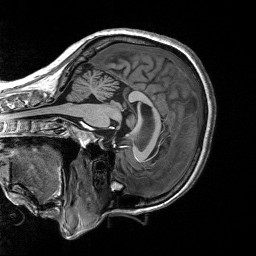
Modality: T1w
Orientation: sagittal
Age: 48
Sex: female
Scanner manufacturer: siemens
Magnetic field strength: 3 T
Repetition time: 2.53 s
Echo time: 0.00219 s